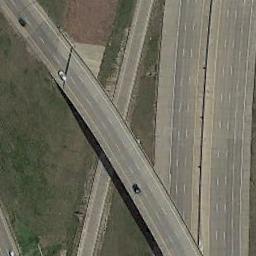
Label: overpass